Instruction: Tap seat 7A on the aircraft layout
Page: seats
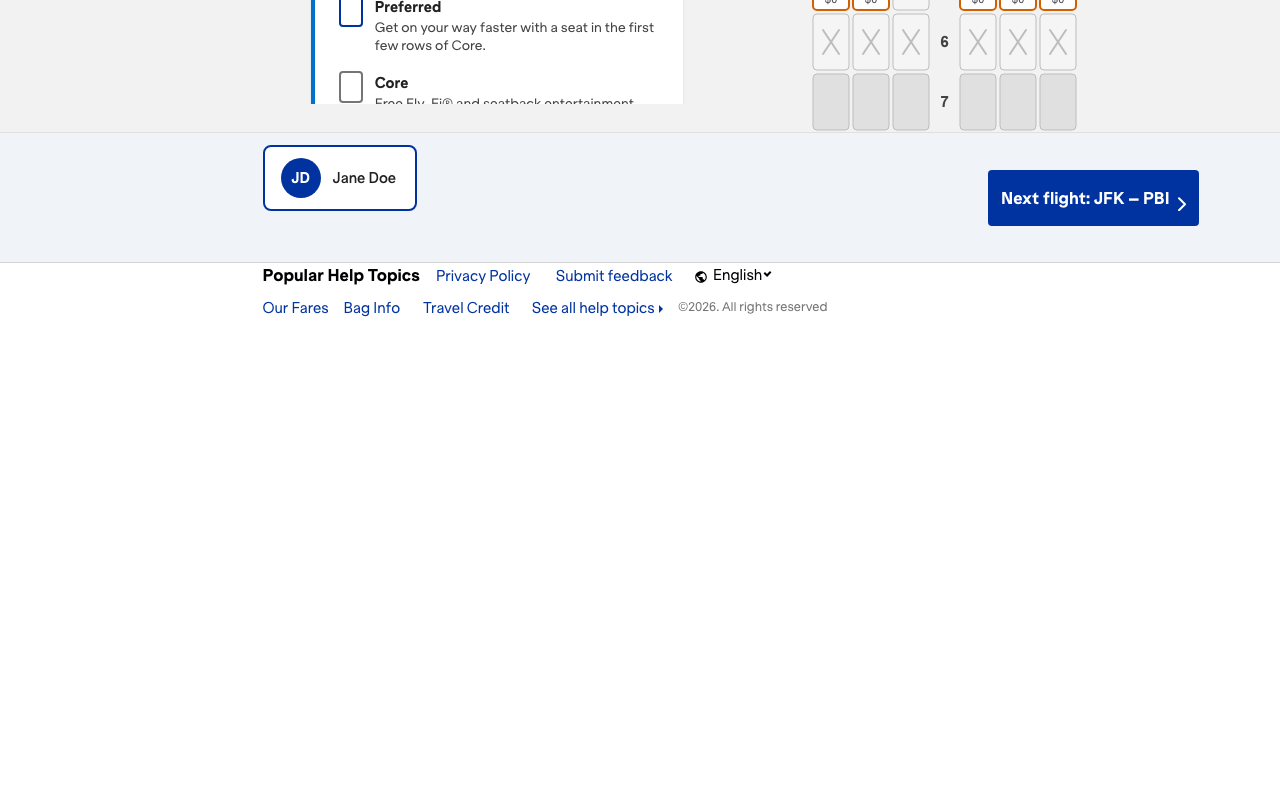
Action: click